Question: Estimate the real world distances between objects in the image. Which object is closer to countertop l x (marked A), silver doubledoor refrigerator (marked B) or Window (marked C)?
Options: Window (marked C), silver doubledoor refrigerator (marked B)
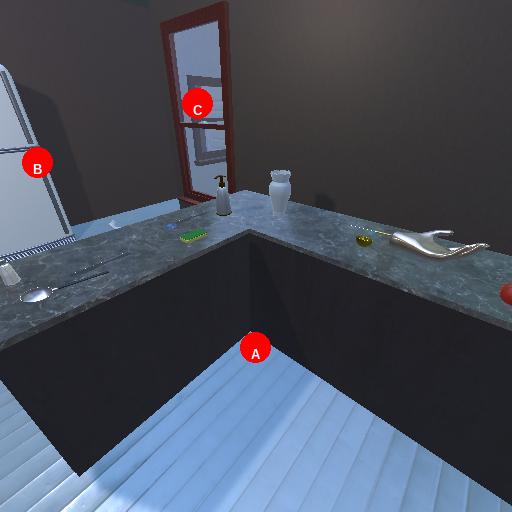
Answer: Window (marked C)